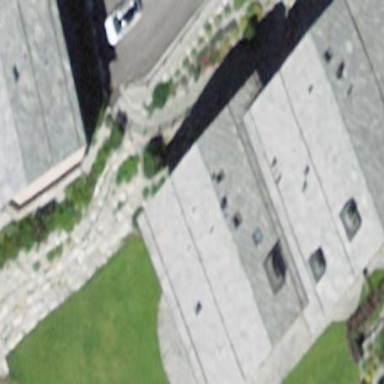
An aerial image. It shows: Part of building.